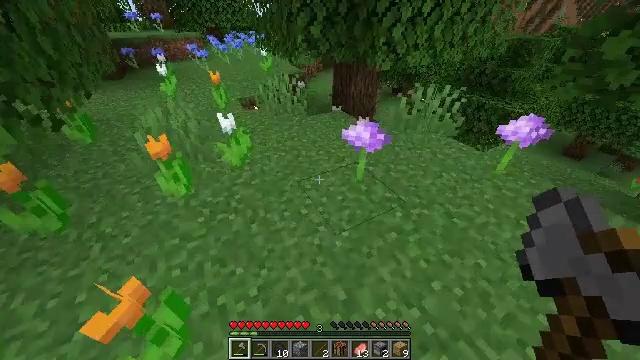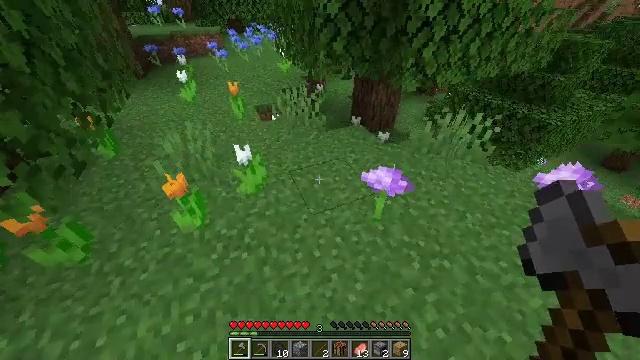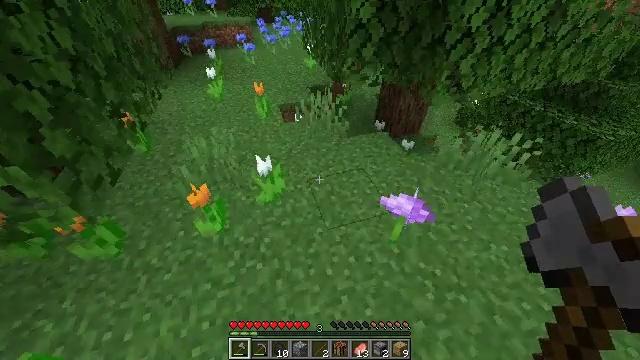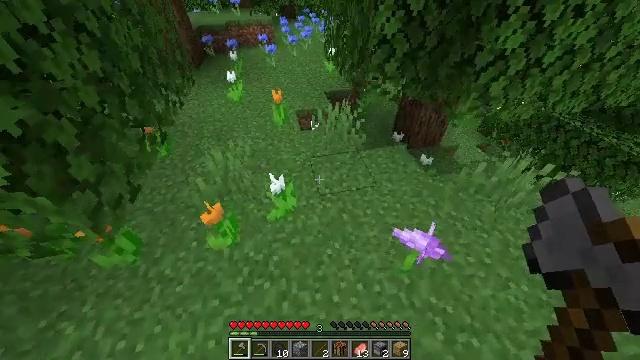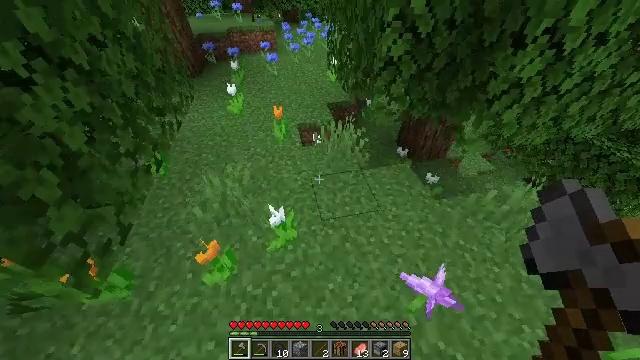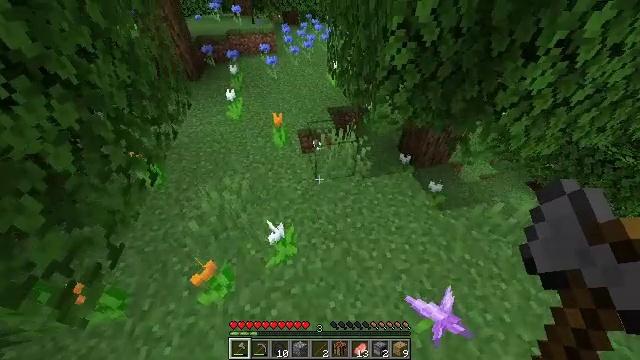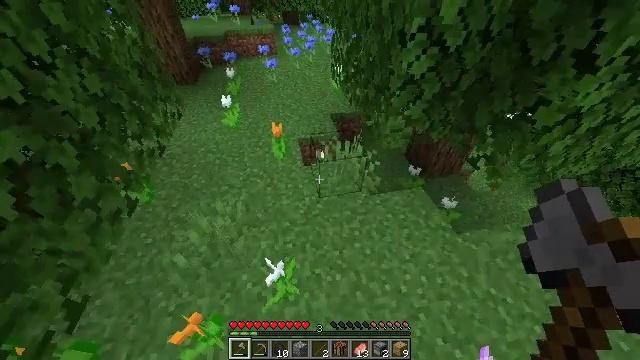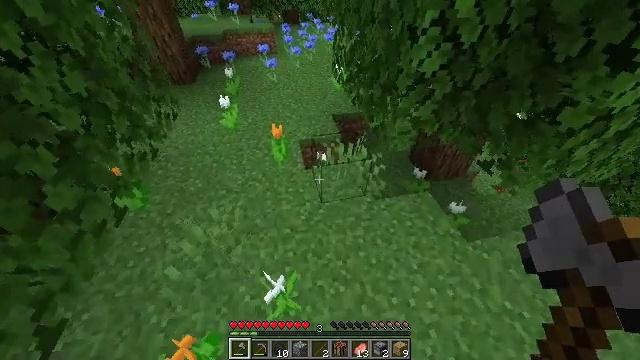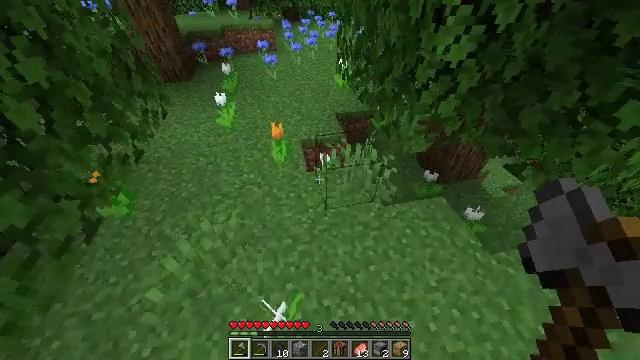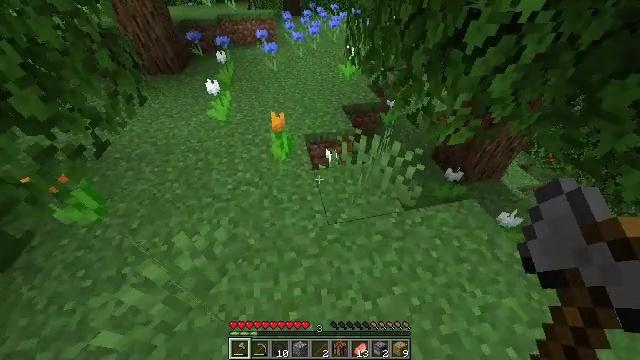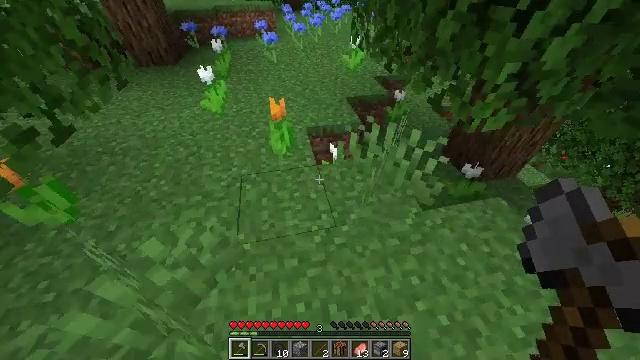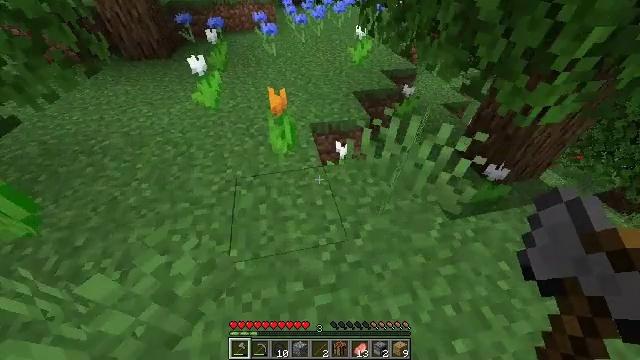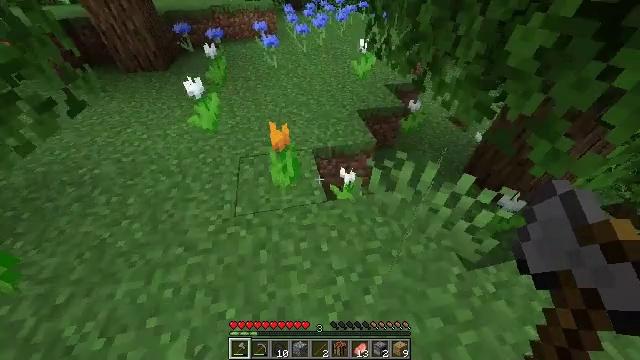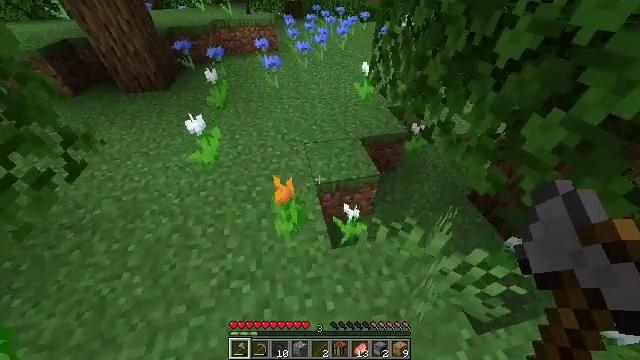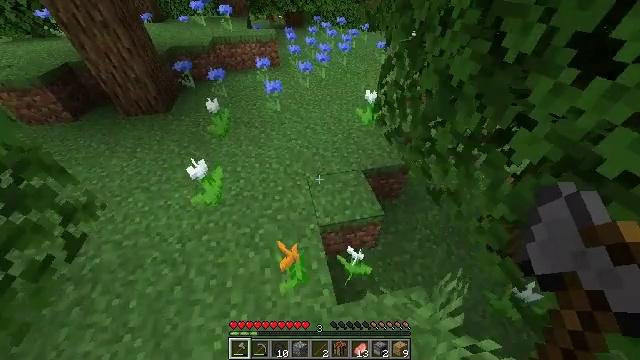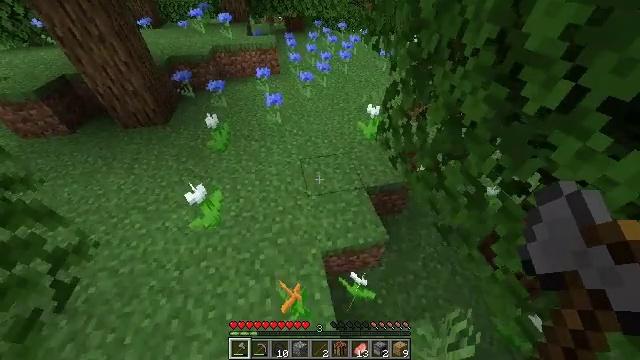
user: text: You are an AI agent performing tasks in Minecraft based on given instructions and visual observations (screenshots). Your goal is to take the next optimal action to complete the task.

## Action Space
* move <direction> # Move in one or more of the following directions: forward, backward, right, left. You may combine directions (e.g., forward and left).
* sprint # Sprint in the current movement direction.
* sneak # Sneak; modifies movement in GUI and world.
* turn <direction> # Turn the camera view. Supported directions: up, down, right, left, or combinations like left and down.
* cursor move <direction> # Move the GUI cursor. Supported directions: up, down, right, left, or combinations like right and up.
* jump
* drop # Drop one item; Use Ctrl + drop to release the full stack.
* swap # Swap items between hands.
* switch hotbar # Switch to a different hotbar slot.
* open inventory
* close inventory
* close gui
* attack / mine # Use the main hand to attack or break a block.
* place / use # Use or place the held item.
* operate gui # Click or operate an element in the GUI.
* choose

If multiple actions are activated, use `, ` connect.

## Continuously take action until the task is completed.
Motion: motion action
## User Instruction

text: Attack the red tulip to obtain it.
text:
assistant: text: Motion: move forward and move left, sprint, turn left and down, jump
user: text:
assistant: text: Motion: move forward and move left, sprint, turn left and down, jump
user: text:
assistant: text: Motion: move forward and move left, sprint, turn left and down, jump
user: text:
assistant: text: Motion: move forward and move left, sprint, jump
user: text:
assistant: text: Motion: move forward and move left, sprint, jump
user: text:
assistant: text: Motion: move forward and move left, sprint, jump
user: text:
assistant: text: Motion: move forward and move left, sprint, jump
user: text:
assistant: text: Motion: move forward and move left, sprint, jump
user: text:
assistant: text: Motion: move forward and move left, sprint, jump
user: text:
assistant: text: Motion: move forward, sprint, jump
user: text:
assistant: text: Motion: move forward, sprint, jump
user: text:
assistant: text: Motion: move forward, sprint, jump
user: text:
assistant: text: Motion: move forward, sprint, jump
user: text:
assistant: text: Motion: move forward, sprint, jump
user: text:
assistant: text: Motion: move forward, sprint, jump
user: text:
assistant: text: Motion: move forward, sprint, jump
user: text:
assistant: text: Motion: move forward, sprint, jump
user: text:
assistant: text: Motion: move forward, sprint, turn right and up, jump
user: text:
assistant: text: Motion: move forward, sprint, turn right and up, jump
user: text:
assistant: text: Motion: move forward and move left, sprint, turn right and up, jump
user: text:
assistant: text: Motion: move forward and move left, sprint, turn right, jump
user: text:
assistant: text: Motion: move forward and move left, sprint, turn right, jump
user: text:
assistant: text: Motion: move forward and move left, sprint, turn right, jump
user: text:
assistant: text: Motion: move forward and move left, sprint, turn right, jump
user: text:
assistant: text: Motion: move forward, sprint, turn right, jump
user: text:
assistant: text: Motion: move forward, sprint, turn right, jump
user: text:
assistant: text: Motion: move forward, sprint, turn right, jump
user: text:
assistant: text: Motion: move forward, sprint, jump
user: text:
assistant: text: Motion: move forward, sprint, turn right, jump
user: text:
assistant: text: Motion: move forward, sprint, turn right, jump